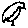
Label: bird